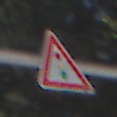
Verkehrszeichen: Lichtzeichenanlage
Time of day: MorningAfternoon
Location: Outdoor (Special)
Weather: Clear
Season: Winter
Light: Natural